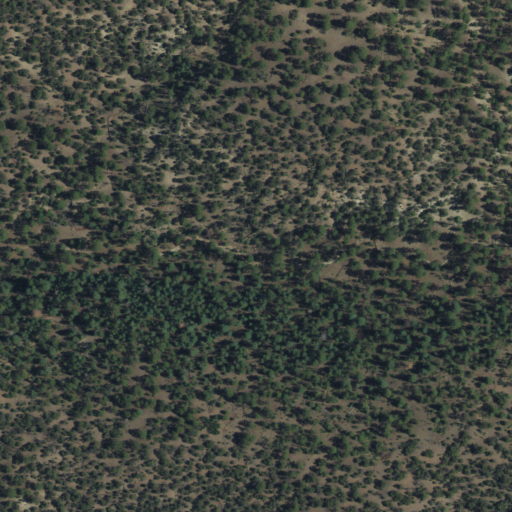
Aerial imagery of valley in New Mexico named Willie Steel Canyon containing only evergreen forest